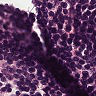
Metastatic tissue present: no